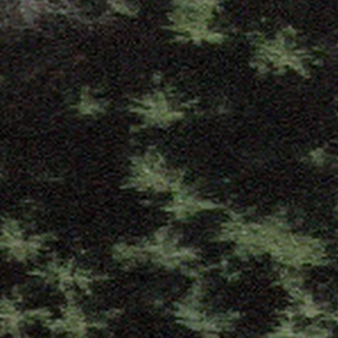
Label: other